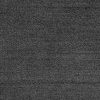
Atmospheric dust classification: dusty